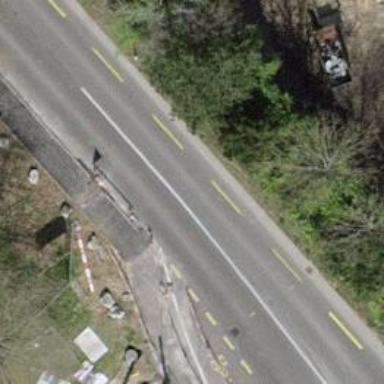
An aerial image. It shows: Road with traffic signals.